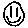
Label: smiley face